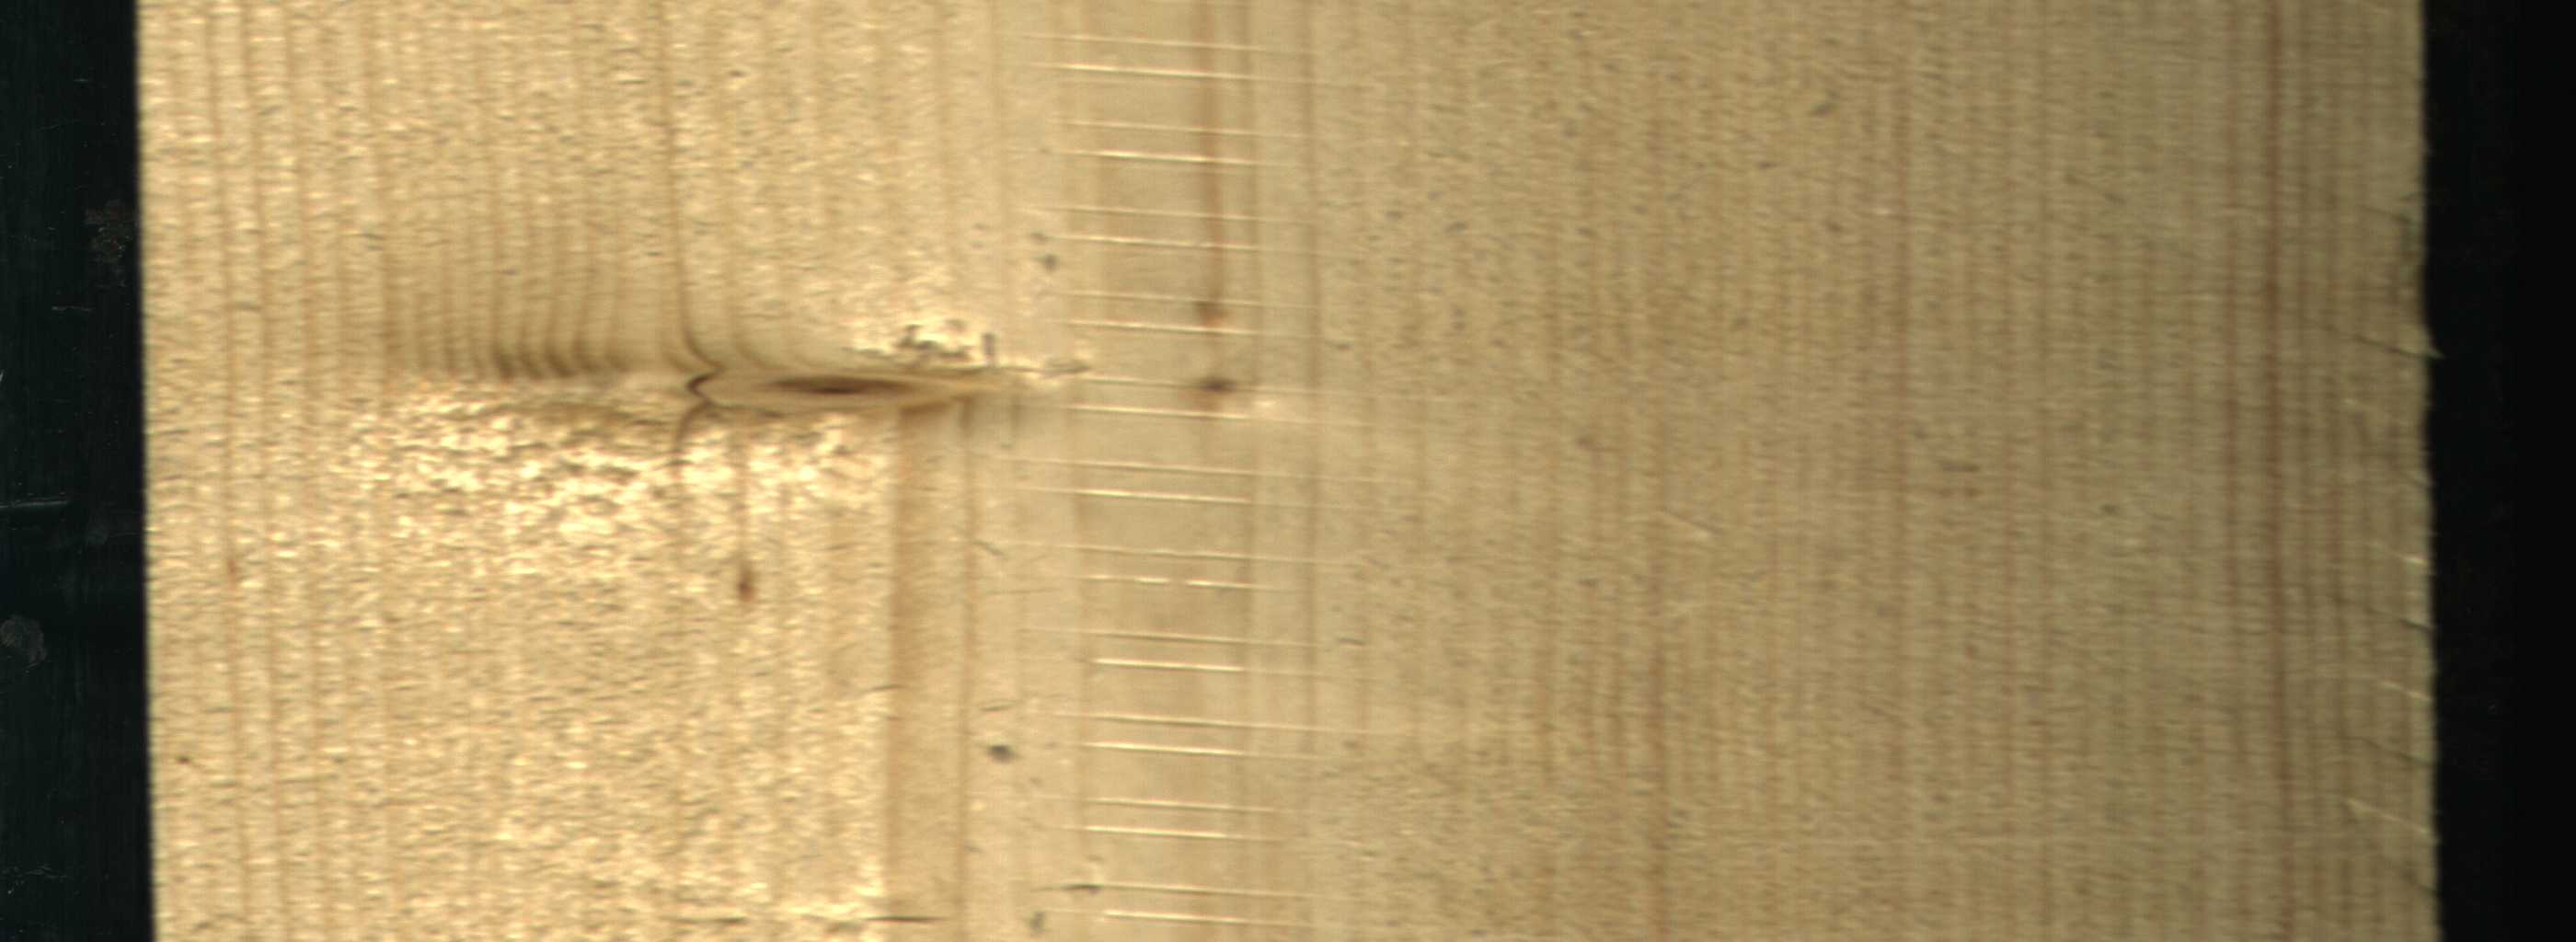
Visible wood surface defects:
Live_Knot